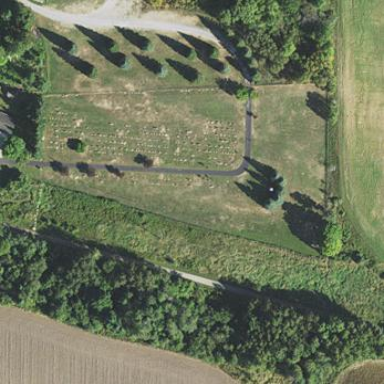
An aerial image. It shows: Cemetery.